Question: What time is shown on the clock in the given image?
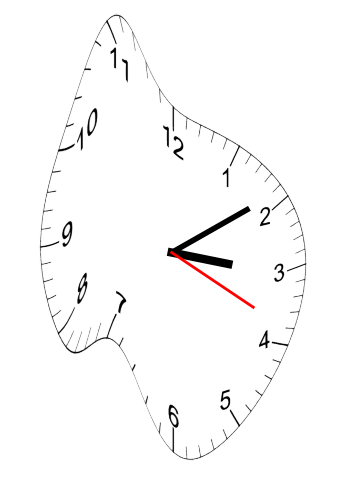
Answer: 03:09:19